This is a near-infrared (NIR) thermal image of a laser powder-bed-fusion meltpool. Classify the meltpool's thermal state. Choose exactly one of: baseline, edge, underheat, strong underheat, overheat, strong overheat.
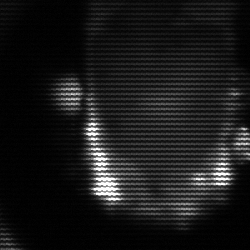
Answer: baseline